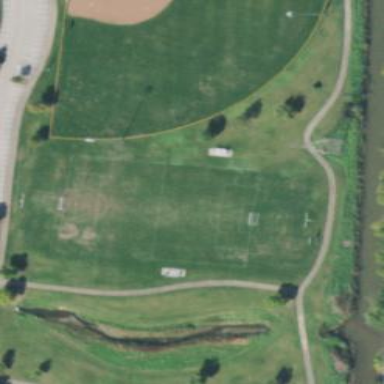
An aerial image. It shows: Soccer pitch designated for leisure and sports activities.